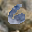
Label: 6